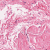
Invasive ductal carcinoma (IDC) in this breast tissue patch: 0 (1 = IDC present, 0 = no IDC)